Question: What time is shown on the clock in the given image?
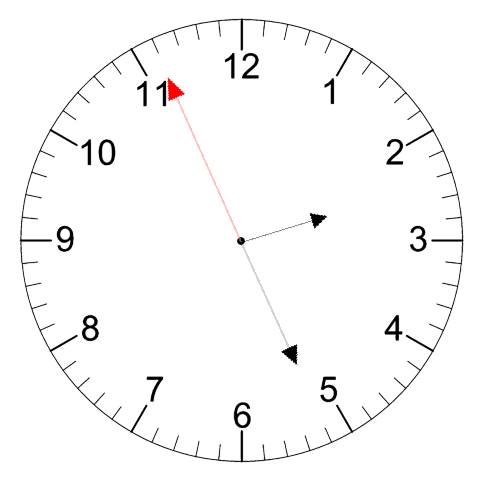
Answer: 02:25:56